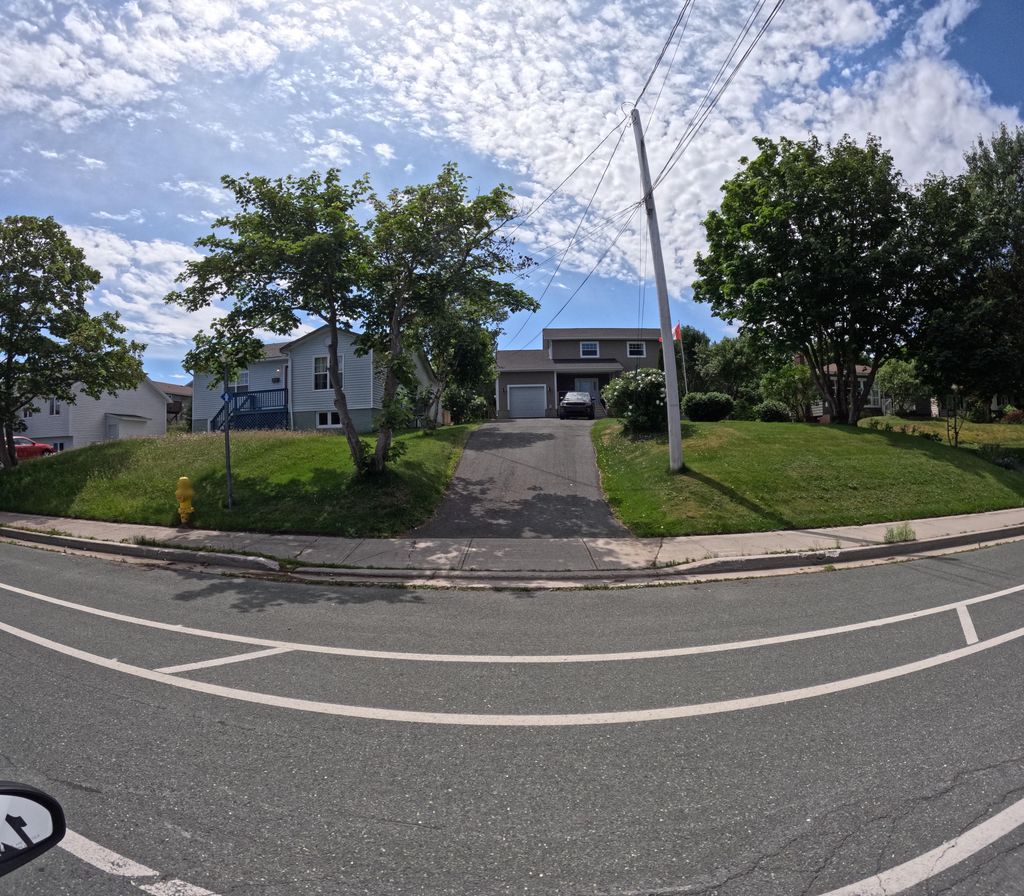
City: st_johns